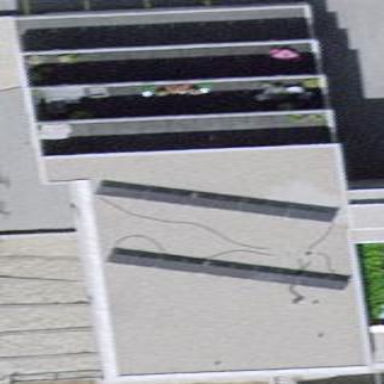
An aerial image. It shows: View of apartment building.